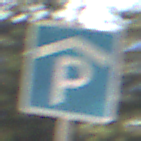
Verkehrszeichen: Parkhaus
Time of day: MorningAfternoon
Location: Outdoor (Nature)
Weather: Clear
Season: Winter
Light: Natural